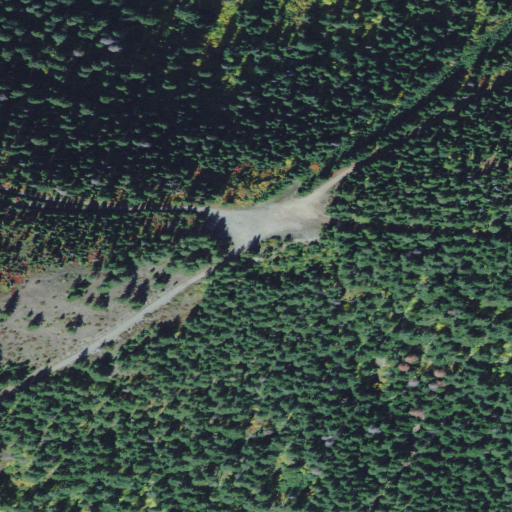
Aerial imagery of gap in Idaho named Taylor Saddle containing evergreen forest, shrub, and barren land